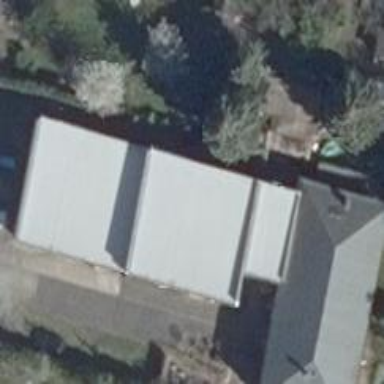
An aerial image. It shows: Building housing car repair shop.